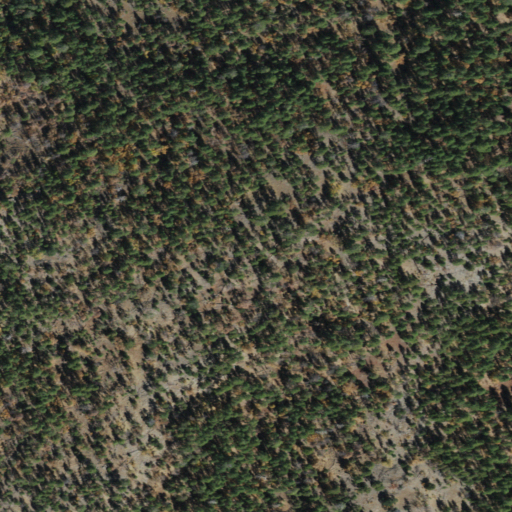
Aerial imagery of mountain in Arizona named T-Six Mountain containing only evergreen forest